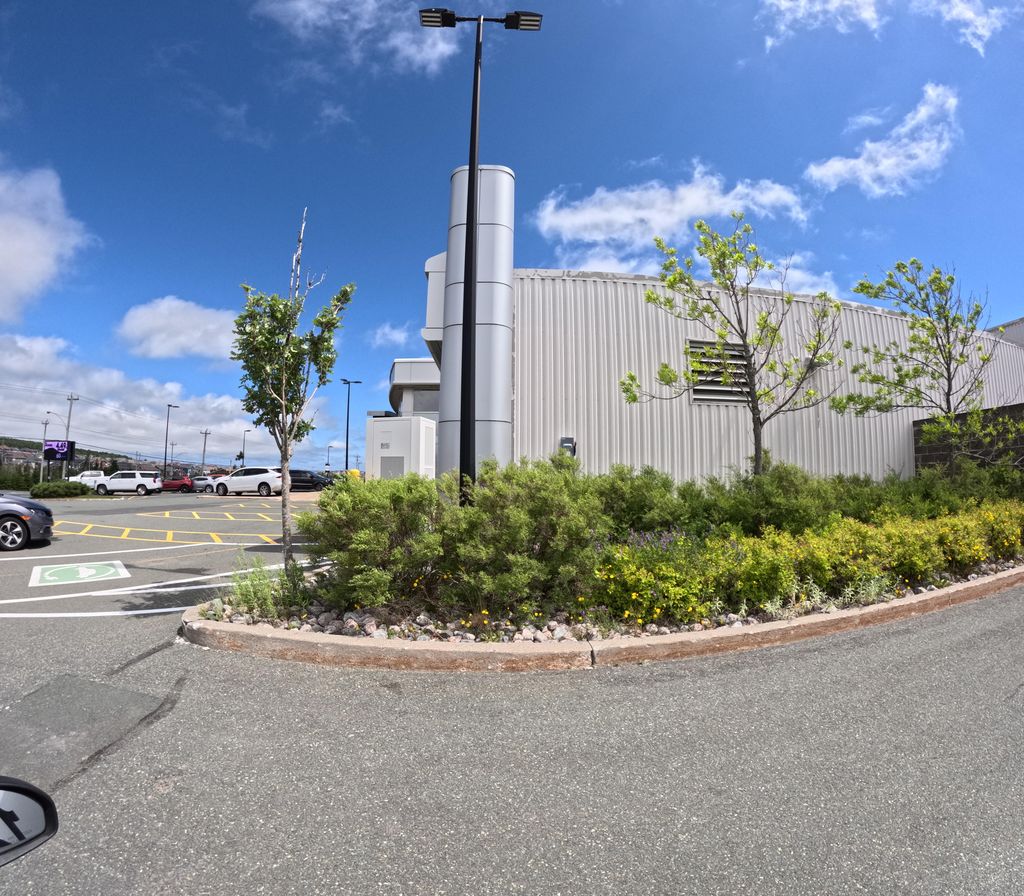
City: st_johns